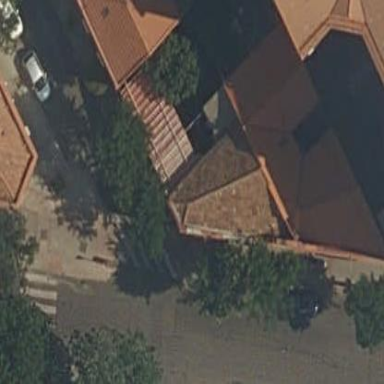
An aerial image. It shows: Kindergarten building.